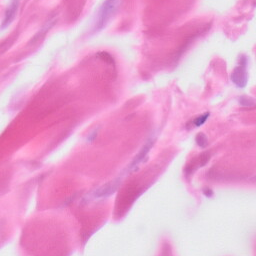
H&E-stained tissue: Skin